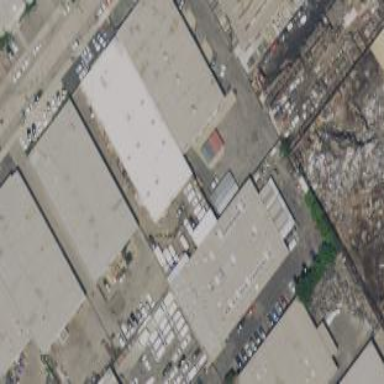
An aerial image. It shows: Industrial building.